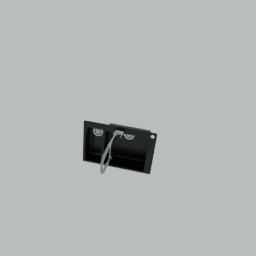
Label: appliances